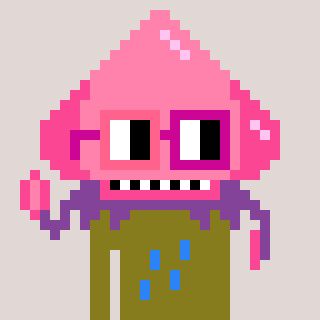
a pixel art character with square pink and red glasses, a squid-shaped head and a gunk-colored body on a warm background